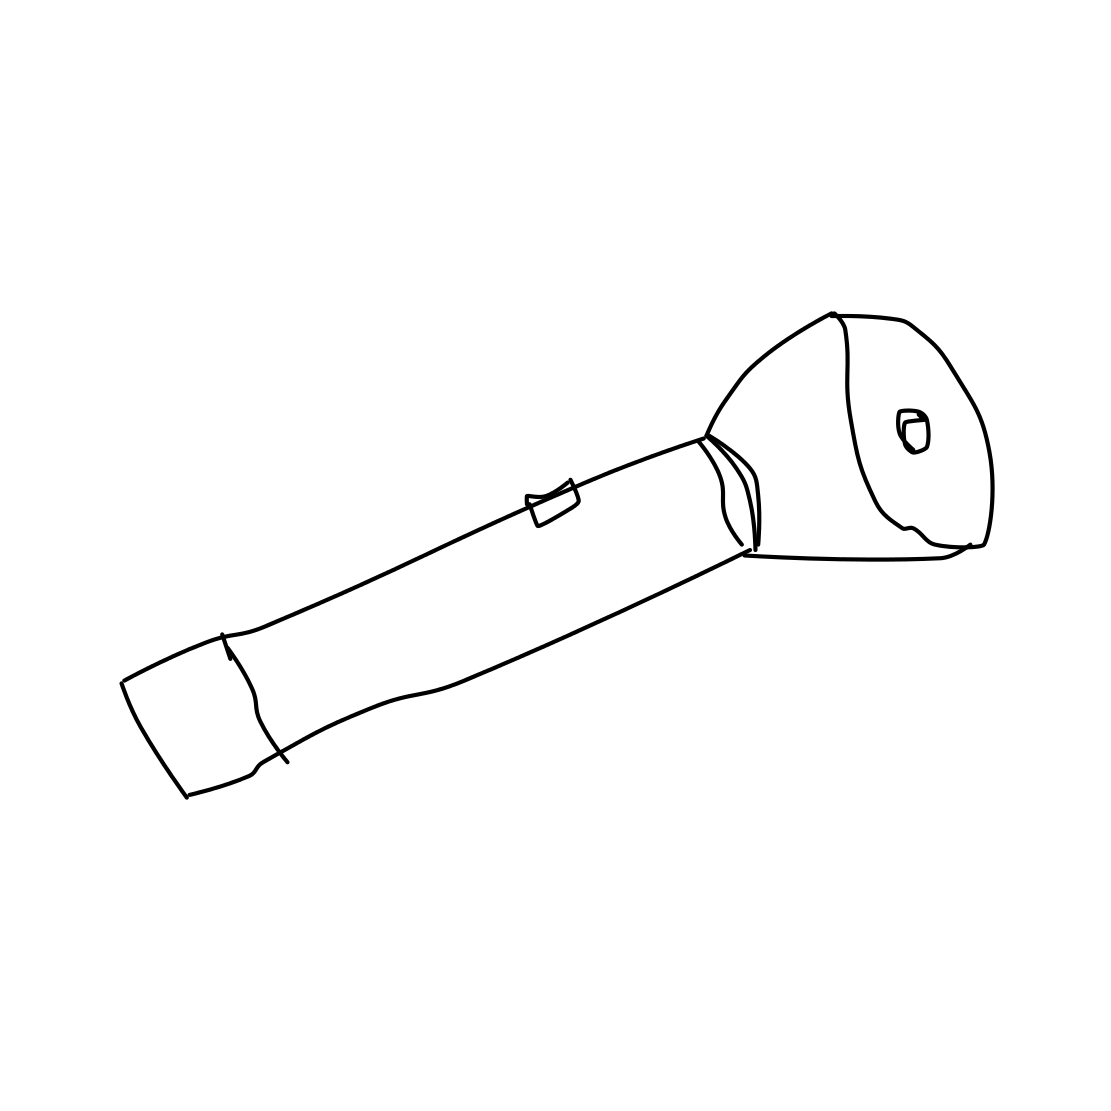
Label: flashlight